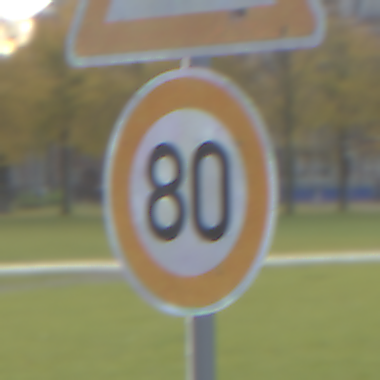
Verkehrszeichen: Geschwindigkeit80
Zusatzzeichen oben: KurveLinks
Umgebung: Outdoor, Suburban
Tageszeit: MorningAfternoon
Wetter: PartlyCloudy
Licht: Natural
Jahreszeit: NotSpecified
Kontrast: MediumContrast